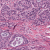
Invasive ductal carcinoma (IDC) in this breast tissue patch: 1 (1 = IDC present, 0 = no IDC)